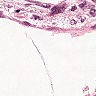
Metastatic tissue present: no